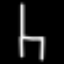
Label: chair